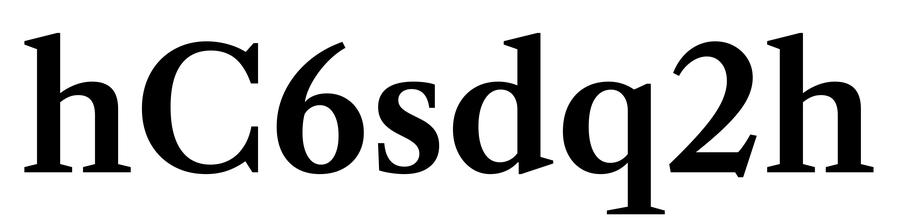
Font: LibreCaslonText_SemiBold